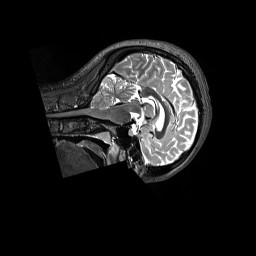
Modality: T2w
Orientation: sagittal
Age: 18
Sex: female
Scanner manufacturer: siemens
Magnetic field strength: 3 T
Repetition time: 3.2 s
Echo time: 0.728 s